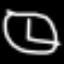
Label: clock